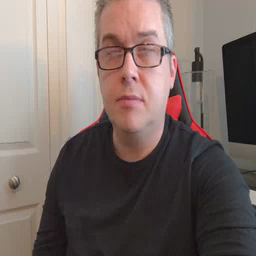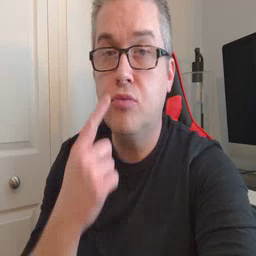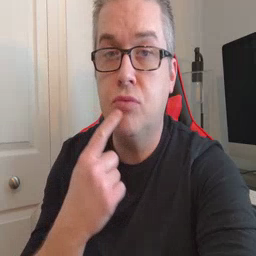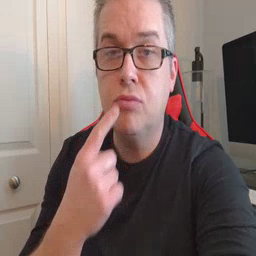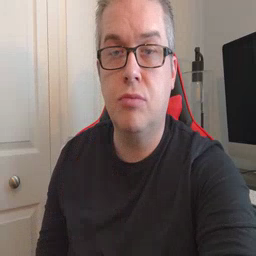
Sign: lips